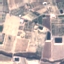
Land use / land cover: PermanentCrop